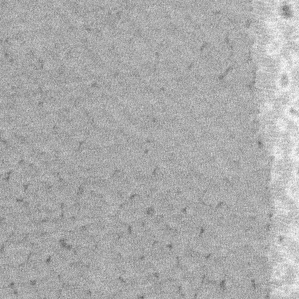
Label: frost